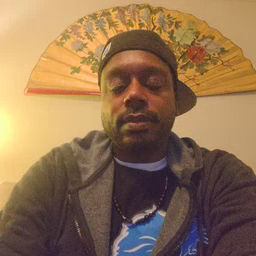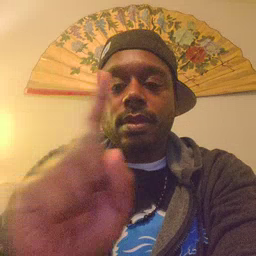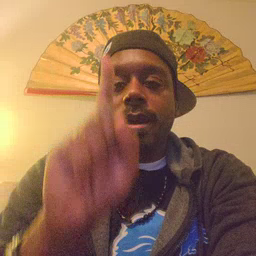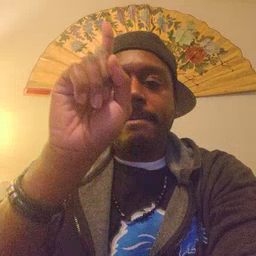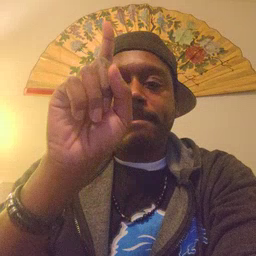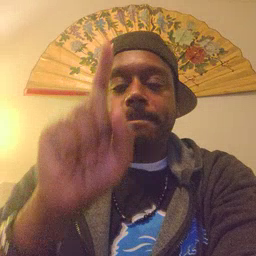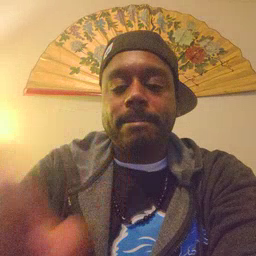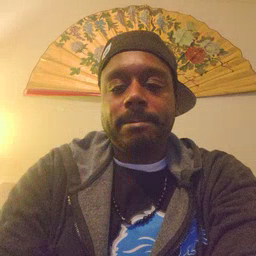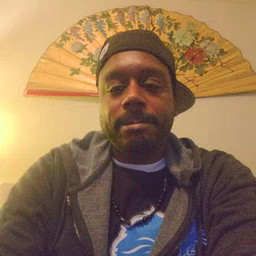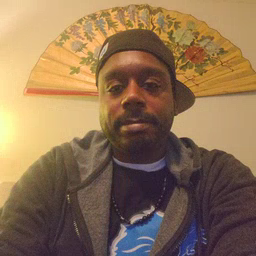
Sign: up